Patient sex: M
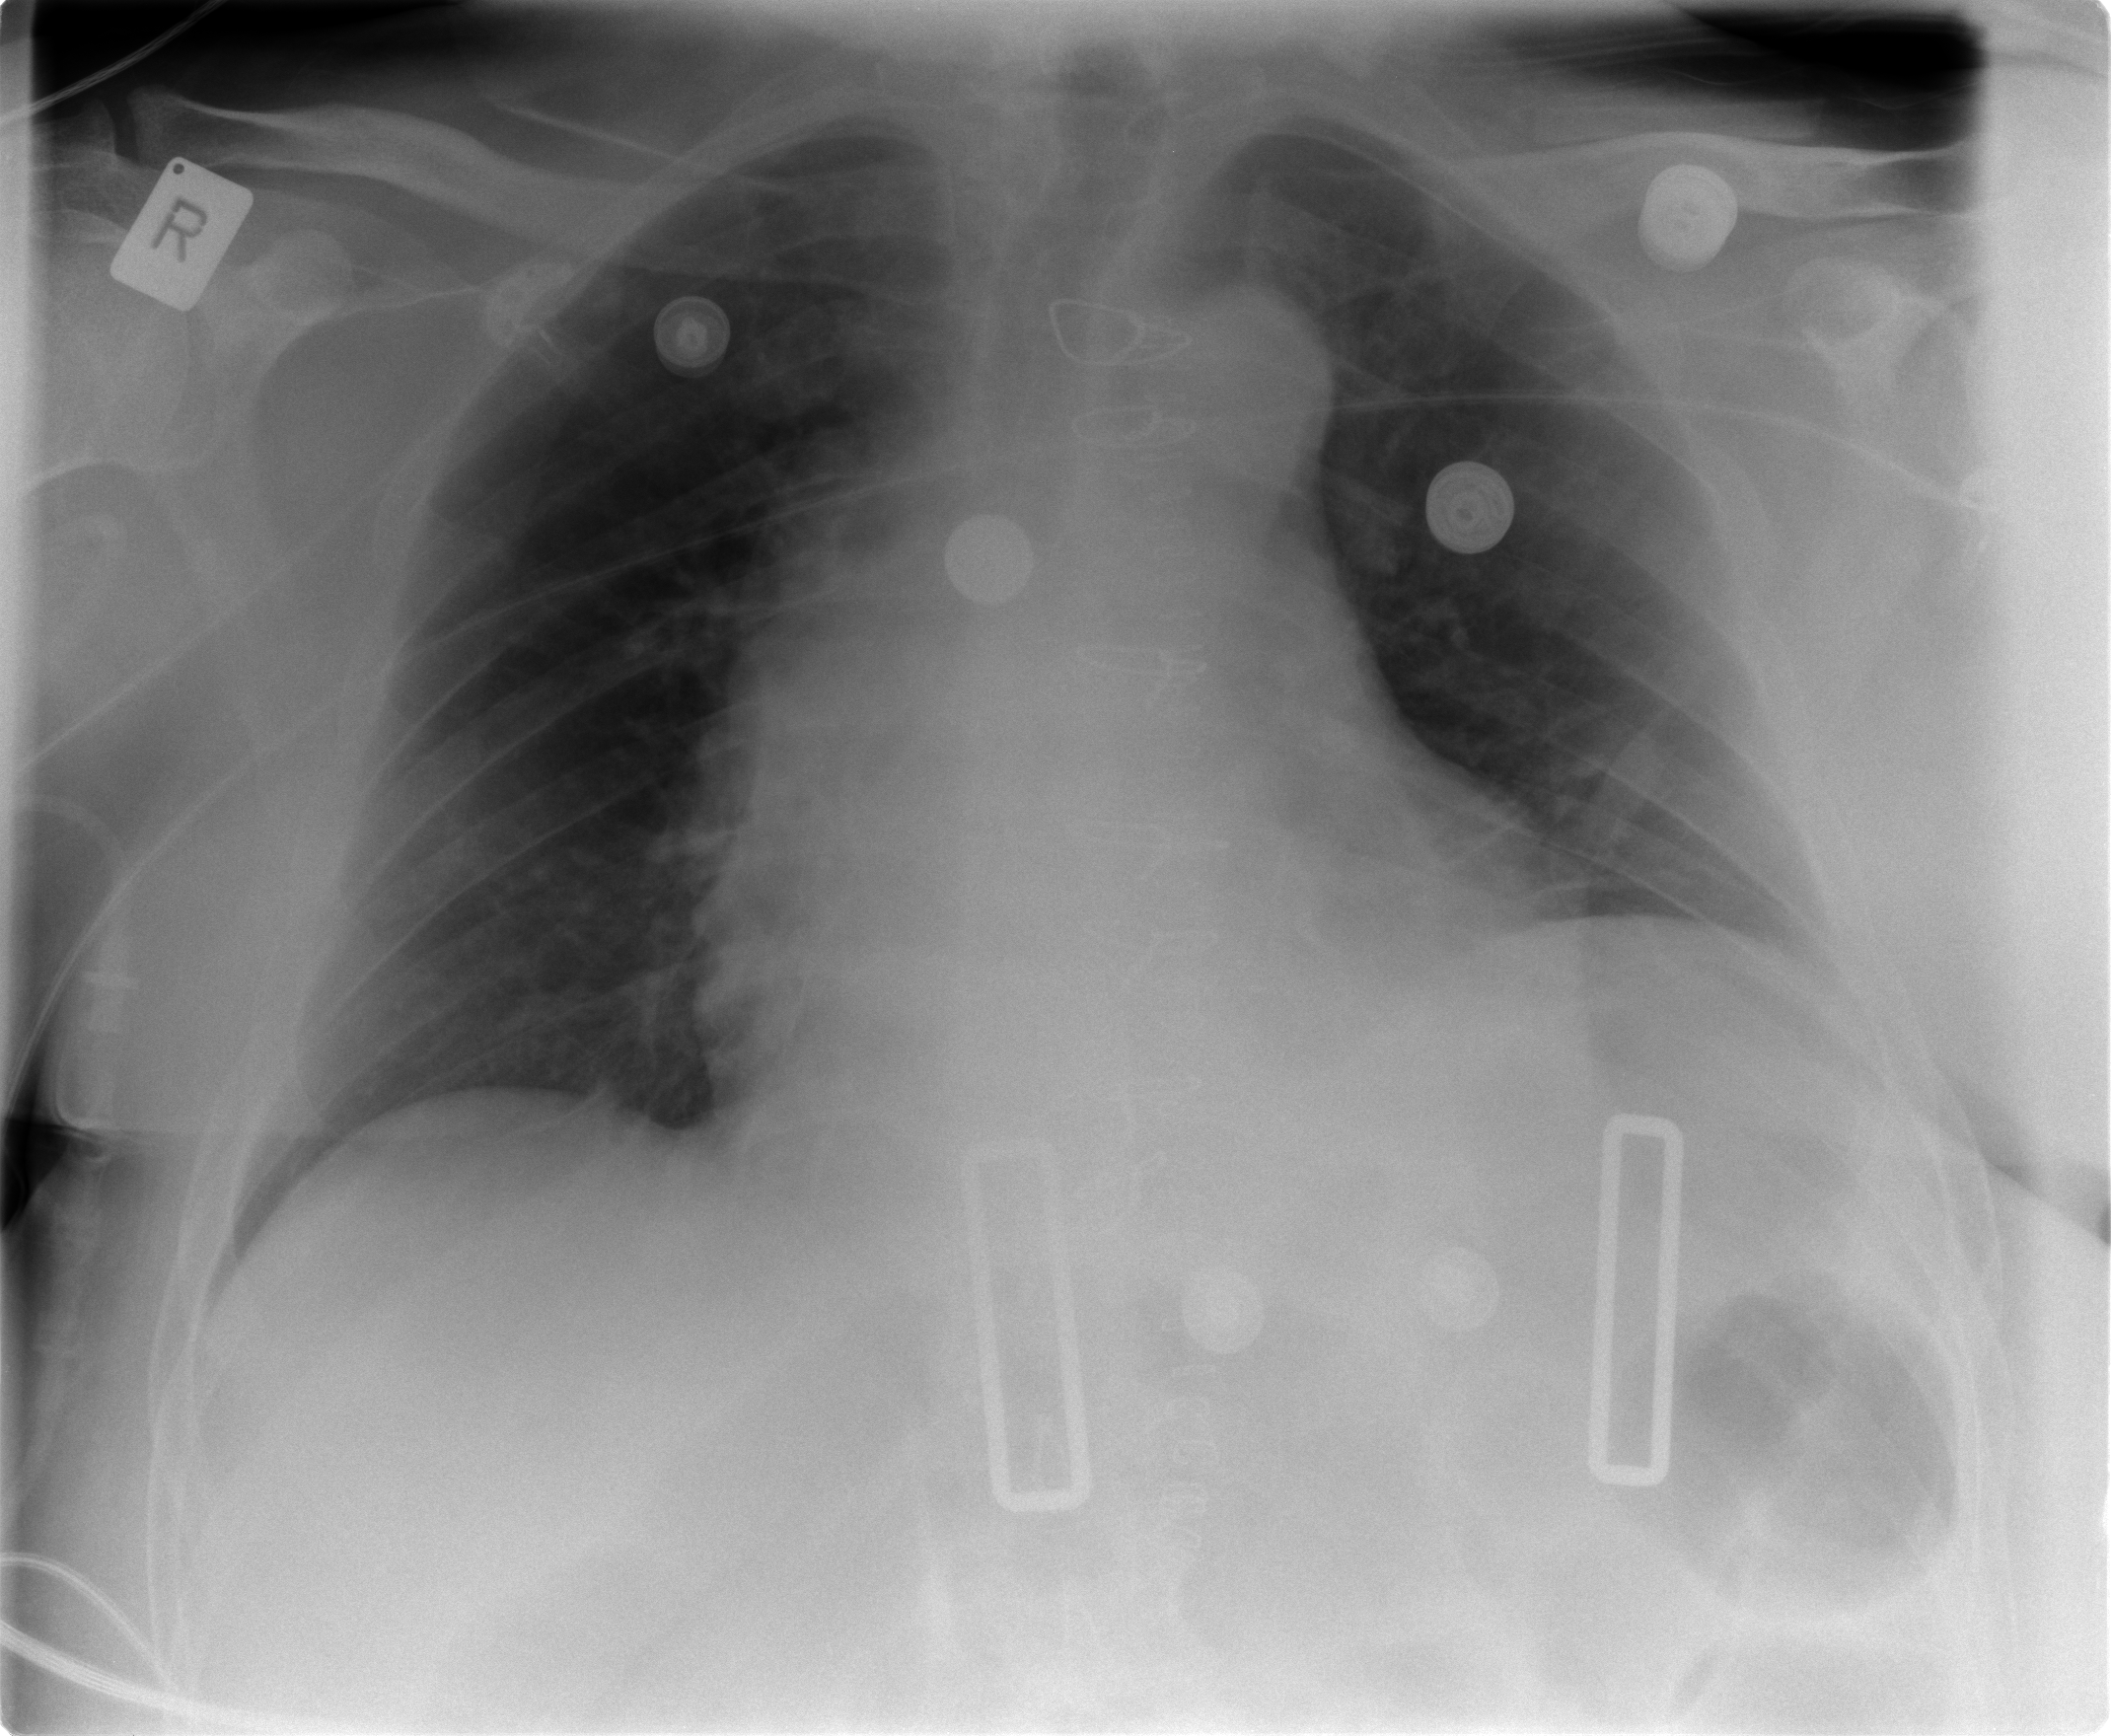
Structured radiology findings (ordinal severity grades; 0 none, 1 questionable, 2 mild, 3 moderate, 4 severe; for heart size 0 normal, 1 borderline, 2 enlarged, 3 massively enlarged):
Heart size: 2
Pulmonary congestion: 2
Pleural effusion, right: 2
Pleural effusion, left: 2
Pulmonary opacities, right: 0
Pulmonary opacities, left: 0
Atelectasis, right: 0
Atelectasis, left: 2